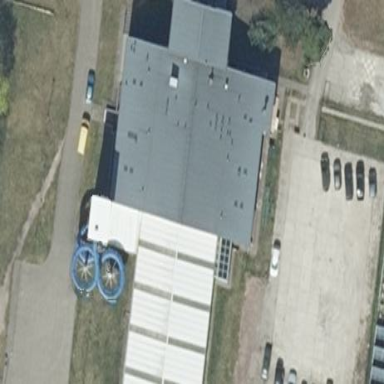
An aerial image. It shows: Building located in water park.